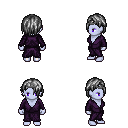
a pixel art fantasy rpg character, female body template, dark elf, purple skin, purple robe, white pants, gray bangs hairstyle, iron tiara, four views (front, back, left, right), 2x2 character sprite sheet, small pixel art, hard edges, no anti-aliasing